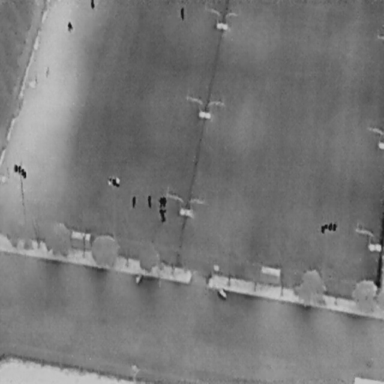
There are nine People in the infrared image.